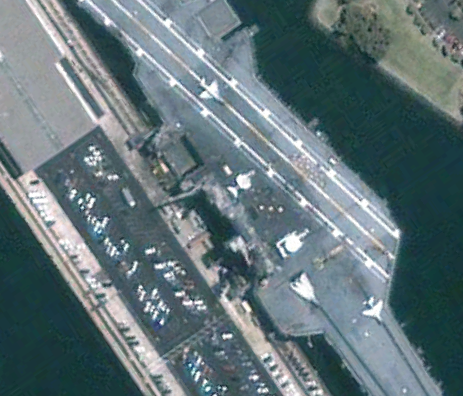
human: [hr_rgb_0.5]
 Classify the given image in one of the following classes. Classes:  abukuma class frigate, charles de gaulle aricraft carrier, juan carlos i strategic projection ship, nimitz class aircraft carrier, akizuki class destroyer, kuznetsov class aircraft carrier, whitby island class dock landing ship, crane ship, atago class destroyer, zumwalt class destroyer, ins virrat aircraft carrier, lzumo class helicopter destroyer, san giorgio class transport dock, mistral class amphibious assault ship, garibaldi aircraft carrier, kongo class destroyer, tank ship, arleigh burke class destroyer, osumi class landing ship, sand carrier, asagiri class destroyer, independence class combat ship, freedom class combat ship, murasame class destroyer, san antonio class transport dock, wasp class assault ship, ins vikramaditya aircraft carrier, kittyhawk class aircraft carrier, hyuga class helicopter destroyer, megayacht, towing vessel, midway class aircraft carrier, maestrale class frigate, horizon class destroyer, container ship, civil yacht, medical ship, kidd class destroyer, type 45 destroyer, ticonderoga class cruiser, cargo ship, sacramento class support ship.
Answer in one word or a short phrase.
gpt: Midway class aircraft carrier